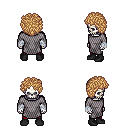
a pixel art fantasy rpg character, male body template, skeleton, chain mail, red pants, light blonde curly afro hairstyle, white cloth bandages, black shoes, four views (front, back, left, right), 2x2 character sprite sheet, small pixel art, hard edges, no anti-aliasing